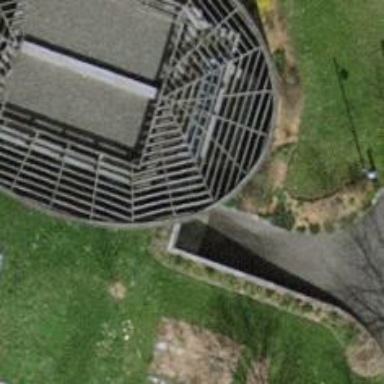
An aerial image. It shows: Driveway tunnel under the road.